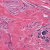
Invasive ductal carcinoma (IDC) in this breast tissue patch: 0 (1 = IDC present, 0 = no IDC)